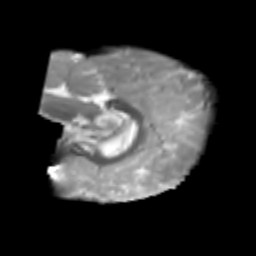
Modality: T2w
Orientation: sagittal
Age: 6
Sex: male
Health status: healthy